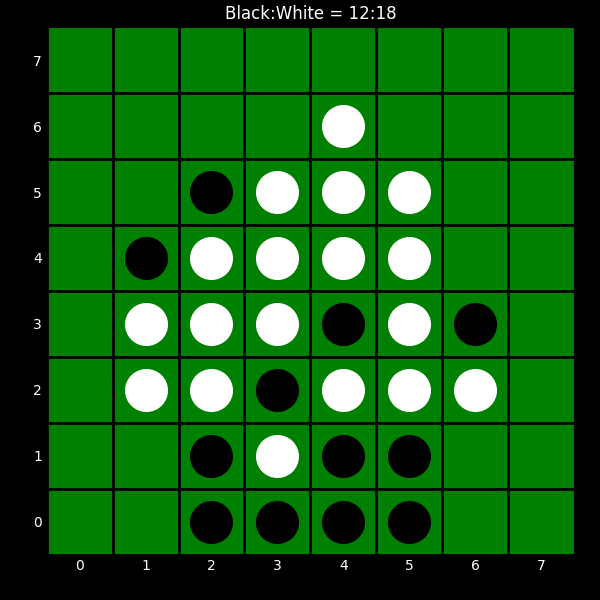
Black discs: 12
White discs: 18